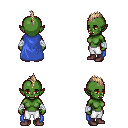
a pixel art fantasy rpg character, female body template, orc, green skin, blue cape, white pants, white blonde mohawk hairstyle, white cloth bandages, maroon shoes, four views (front, back, left, right), 2x2 character sprite sheet, small pixel art, hard edges, no anti-aliasing